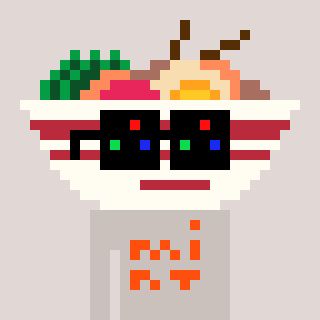
a pixel art character with square black sunglasses, a noodles-shaped head and a foggrey-colored body on a warm background